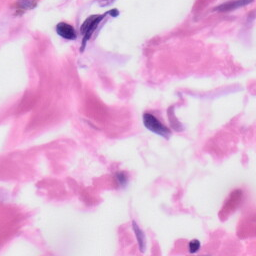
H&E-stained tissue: Skin